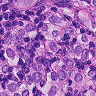
Metastatic tissue present: yes